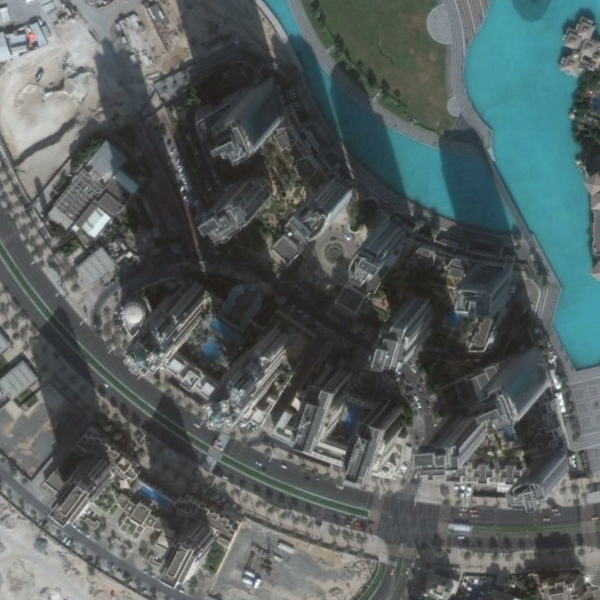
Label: Commercial